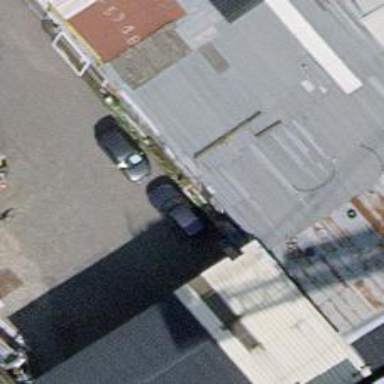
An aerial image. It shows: Industrial building.